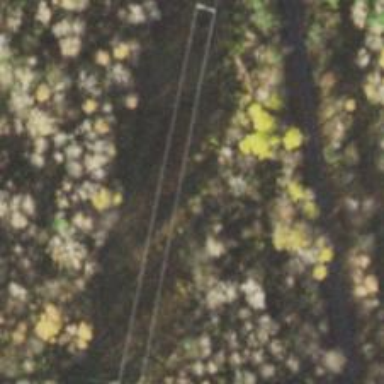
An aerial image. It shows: Abandoned railway.